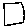
Label: square